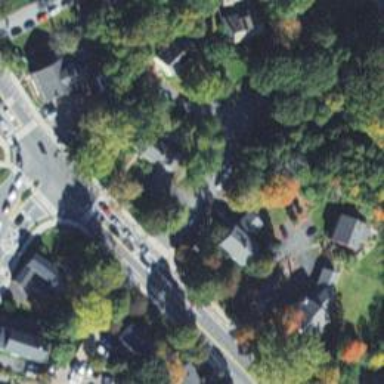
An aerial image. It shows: Residential road.